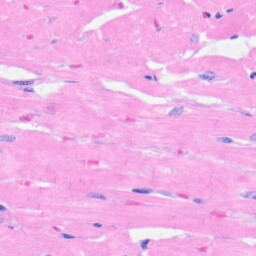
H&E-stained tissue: Heart